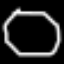
Label: octagon